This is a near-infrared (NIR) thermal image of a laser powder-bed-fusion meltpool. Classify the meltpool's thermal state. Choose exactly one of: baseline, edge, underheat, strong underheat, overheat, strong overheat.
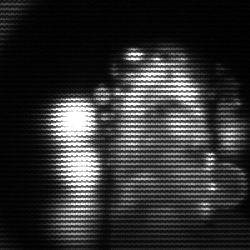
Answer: strong underheat